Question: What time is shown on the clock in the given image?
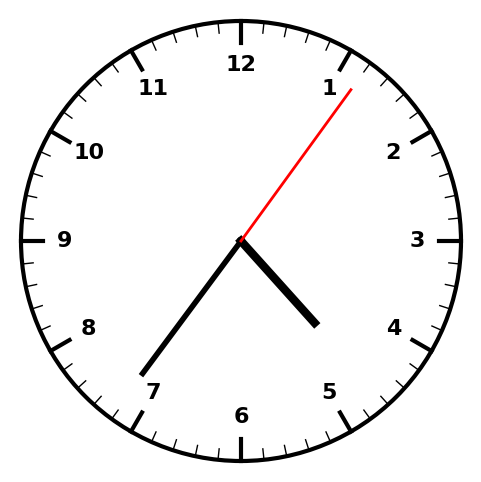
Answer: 04:36:06